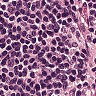
Metastatic tissue present: no